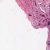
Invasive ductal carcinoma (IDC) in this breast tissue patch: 1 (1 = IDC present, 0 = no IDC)